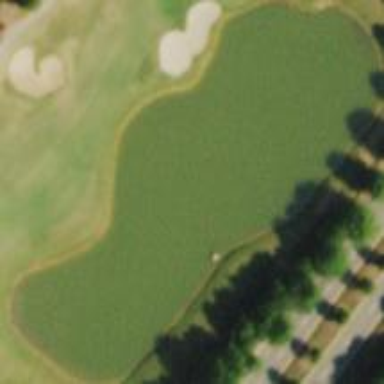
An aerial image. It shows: Water hazard on golf course. The hazard is natural water feature.